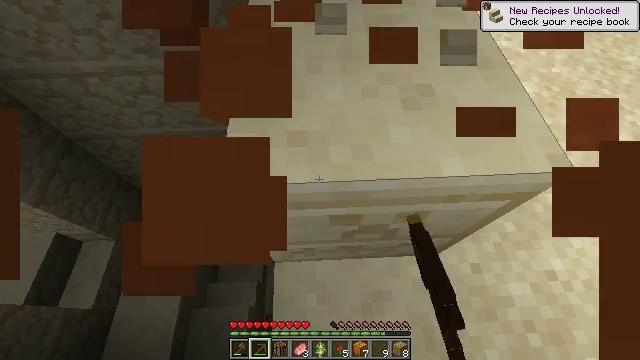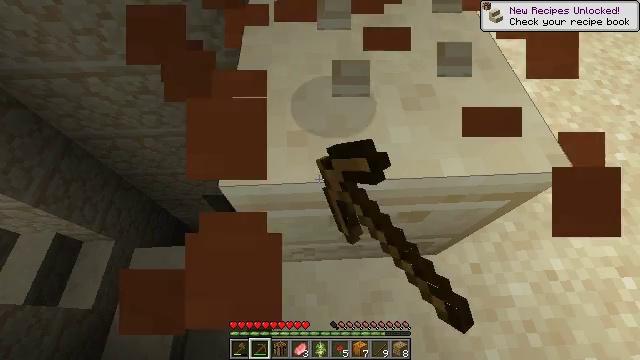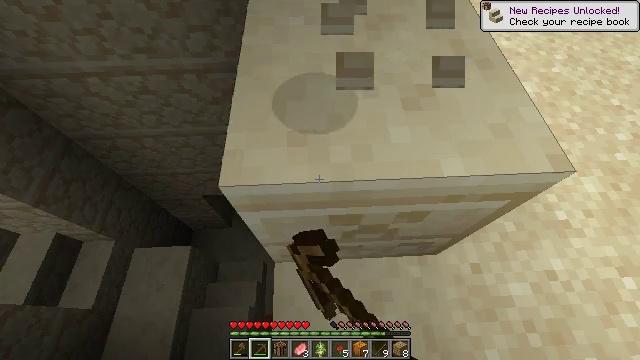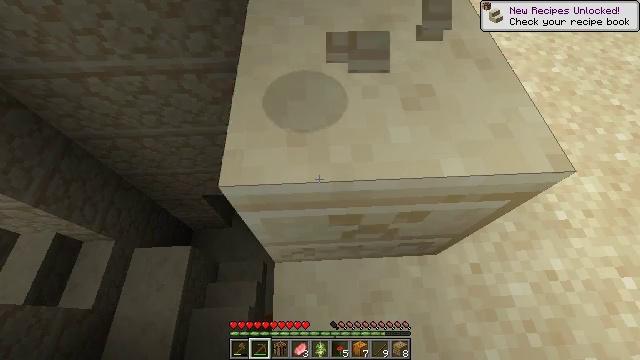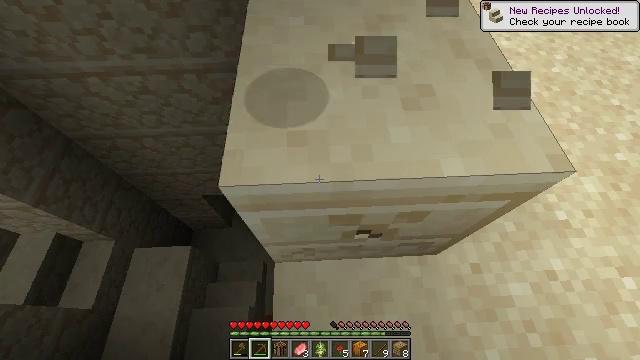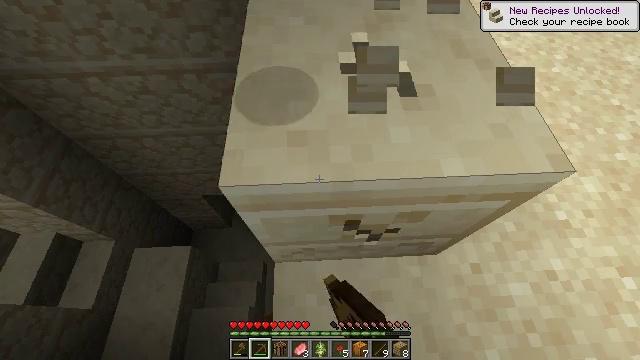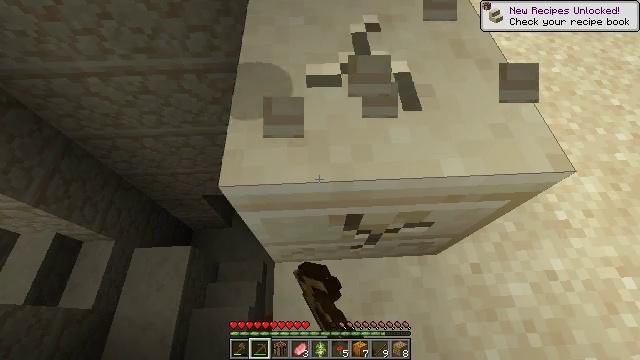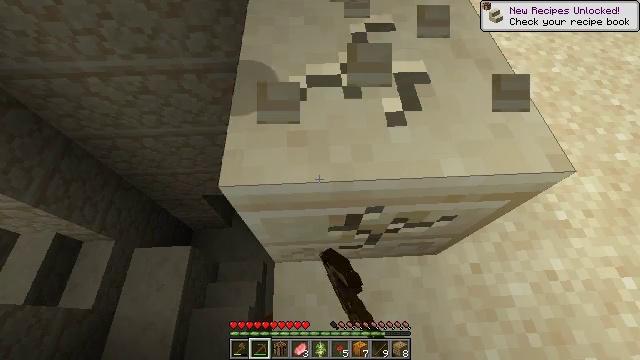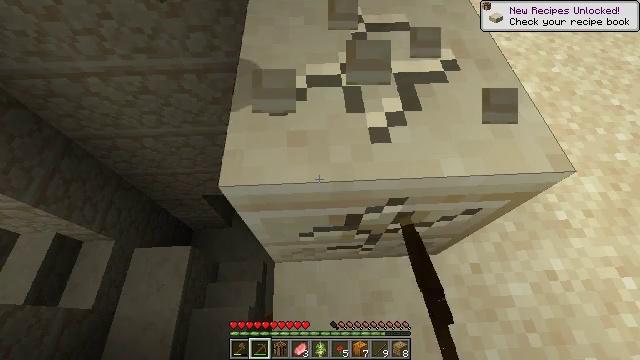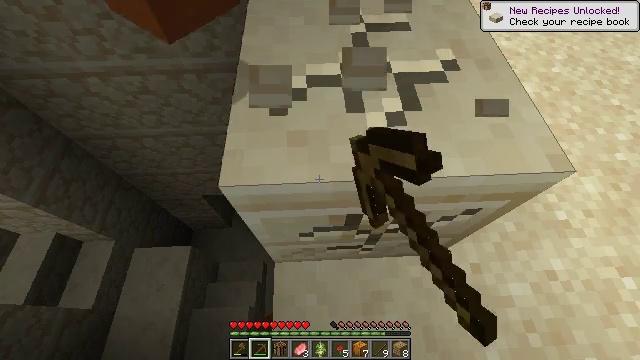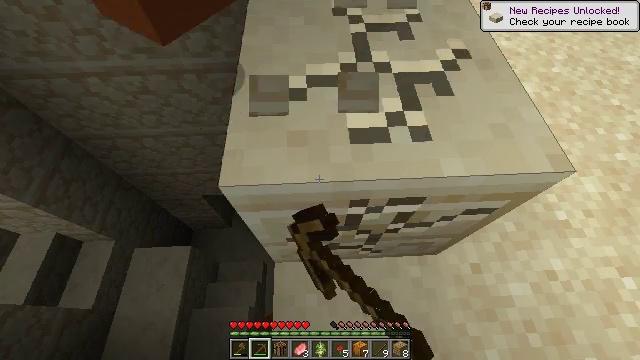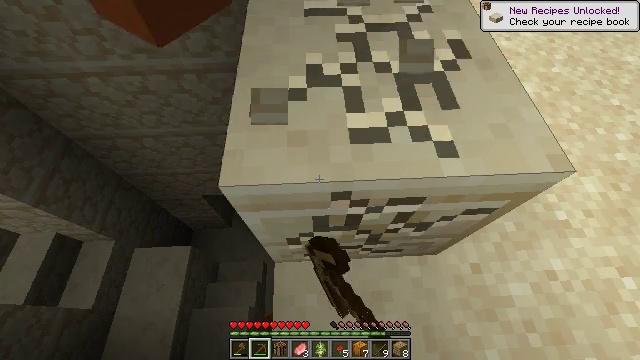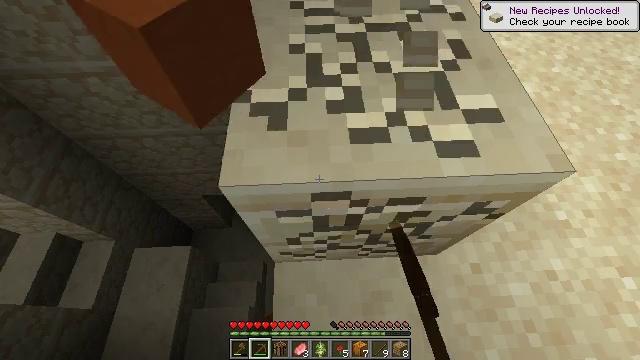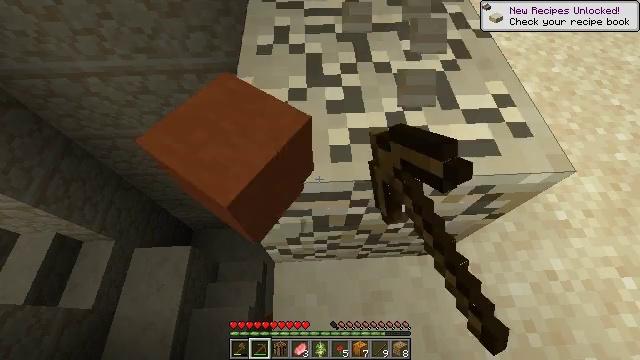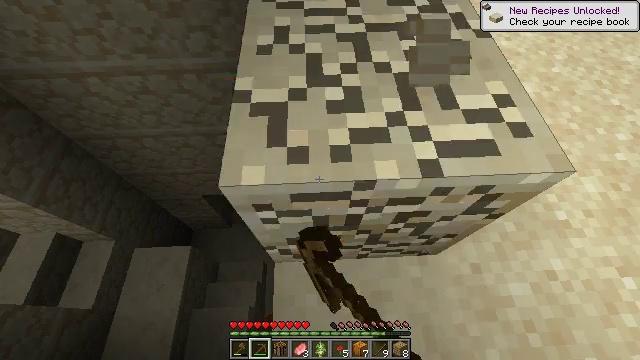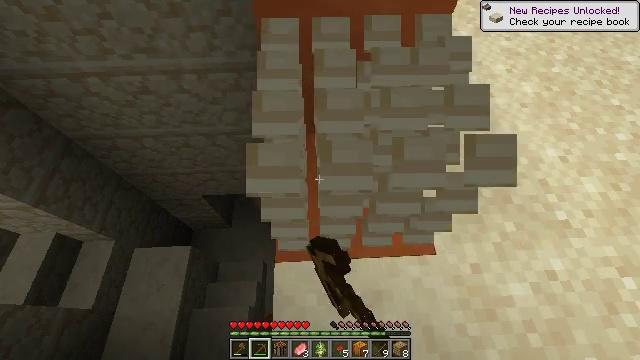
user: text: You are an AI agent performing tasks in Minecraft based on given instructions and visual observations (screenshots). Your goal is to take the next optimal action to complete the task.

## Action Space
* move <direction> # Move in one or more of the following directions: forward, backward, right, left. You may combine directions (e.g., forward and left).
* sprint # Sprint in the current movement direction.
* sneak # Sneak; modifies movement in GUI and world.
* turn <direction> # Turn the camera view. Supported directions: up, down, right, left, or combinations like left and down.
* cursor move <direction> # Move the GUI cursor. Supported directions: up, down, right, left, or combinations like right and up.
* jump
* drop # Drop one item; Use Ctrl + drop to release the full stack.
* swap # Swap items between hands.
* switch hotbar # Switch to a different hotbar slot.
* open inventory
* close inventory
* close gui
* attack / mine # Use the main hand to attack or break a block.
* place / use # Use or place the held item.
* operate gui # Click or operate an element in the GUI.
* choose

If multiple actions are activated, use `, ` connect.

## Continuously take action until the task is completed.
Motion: motion action
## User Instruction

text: Chisel away at the sandstone to get the chiseled version.
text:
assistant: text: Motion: attack / mine
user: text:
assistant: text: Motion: attack / mine
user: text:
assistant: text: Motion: attack / mine
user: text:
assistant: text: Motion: attack / mine
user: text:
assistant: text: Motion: attack / mine
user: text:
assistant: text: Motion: attack / mine
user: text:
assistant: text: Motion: attack / mine
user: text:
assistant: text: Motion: attack / mine
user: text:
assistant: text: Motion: attack / mine
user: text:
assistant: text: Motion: attack / mine
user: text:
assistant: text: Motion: attack / mine
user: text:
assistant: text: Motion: attack / mine
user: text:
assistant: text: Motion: attack / mine
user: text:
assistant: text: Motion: attack / mine
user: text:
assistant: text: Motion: attack / mine
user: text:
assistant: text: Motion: attack / mine
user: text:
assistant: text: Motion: attack / mine
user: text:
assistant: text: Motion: attack / mine
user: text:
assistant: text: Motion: turn left, attack / mine
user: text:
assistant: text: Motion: attack / mine